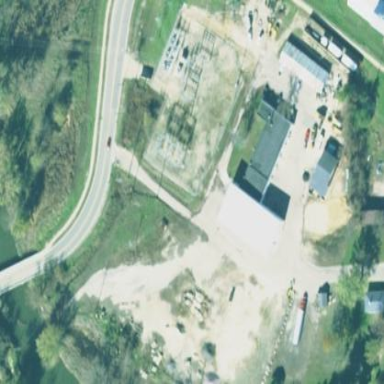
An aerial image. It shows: Power substation.